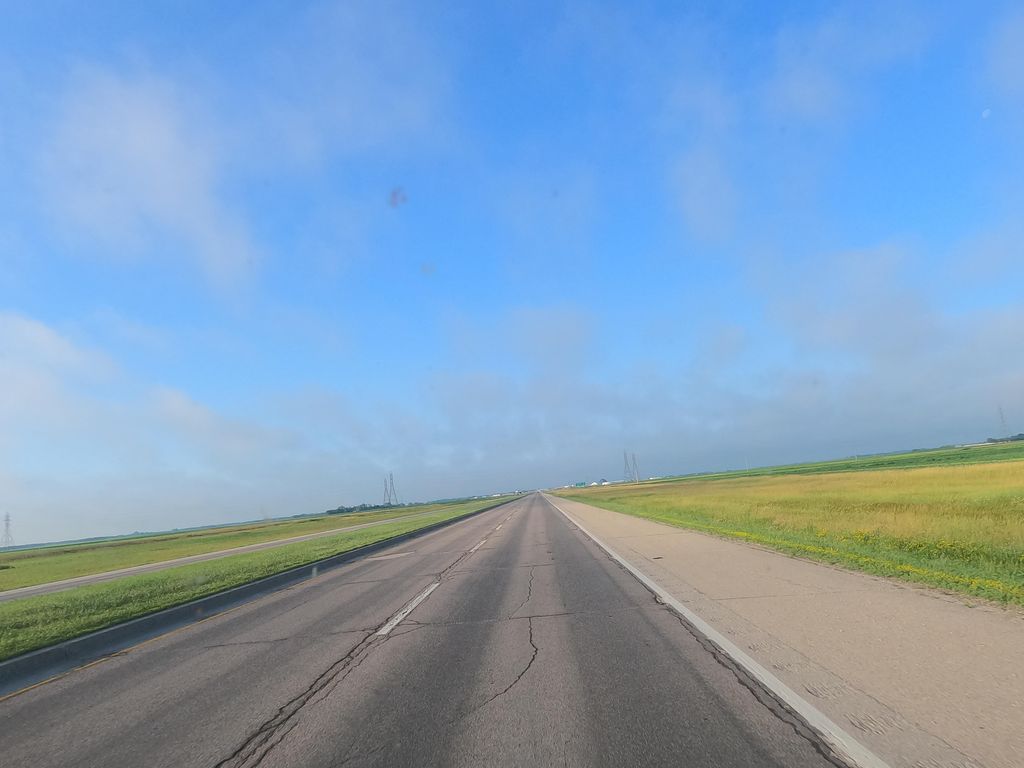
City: winnipeg